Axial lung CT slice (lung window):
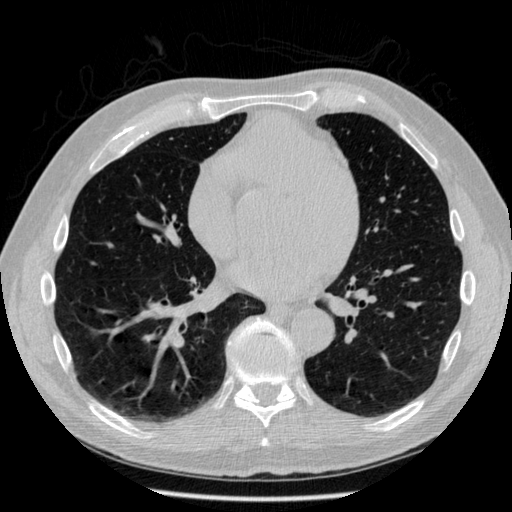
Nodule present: no